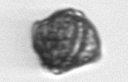
Label: Kryptoperidinium_triquetrum